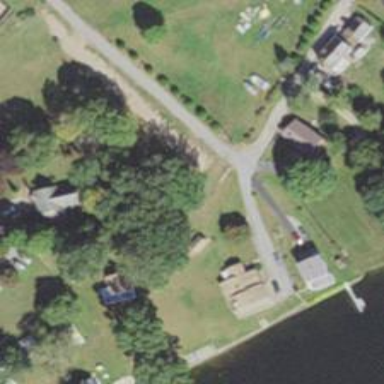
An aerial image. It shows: Residential driveway.